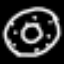
Label: donut